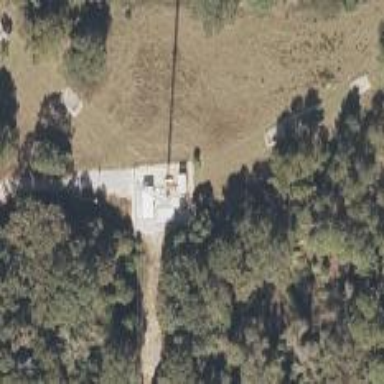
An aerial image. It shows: Communication mast tower.